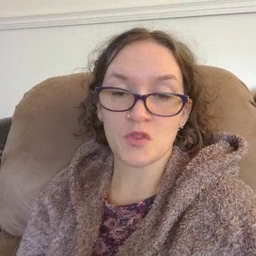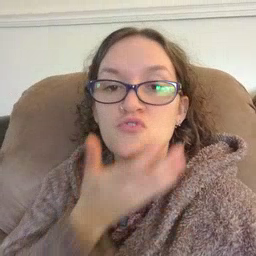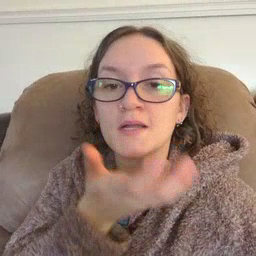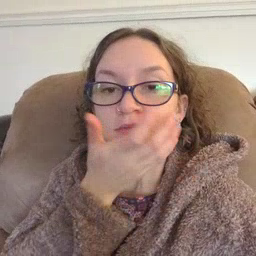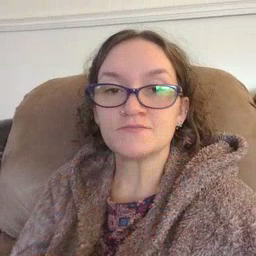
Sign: grass